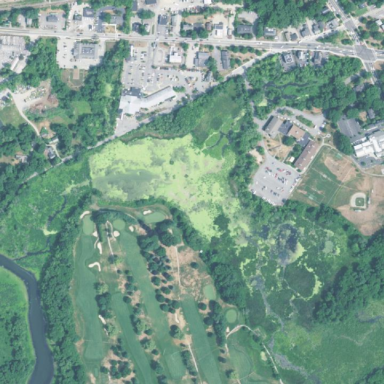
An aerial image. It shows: Picturesque scene of golf course with lateral water hazard.